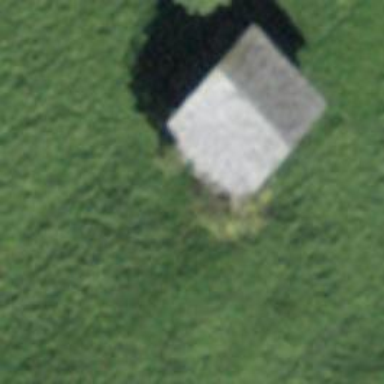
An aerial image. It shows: Rural barn.